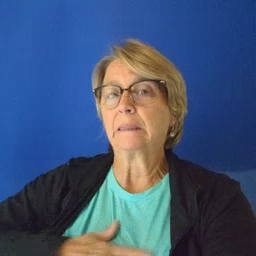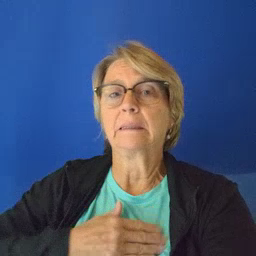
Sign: please